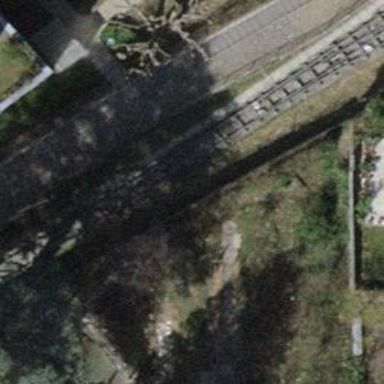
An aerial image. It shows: Funicular railway with one track.